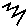
Label: zigzag